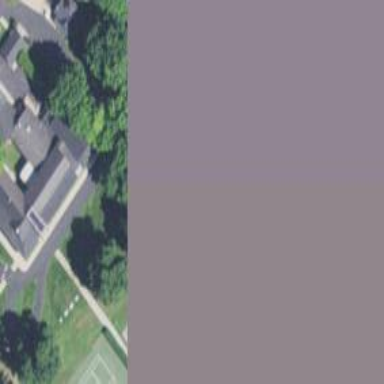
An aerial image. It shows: Tennis court on pitch designated for leisure land.